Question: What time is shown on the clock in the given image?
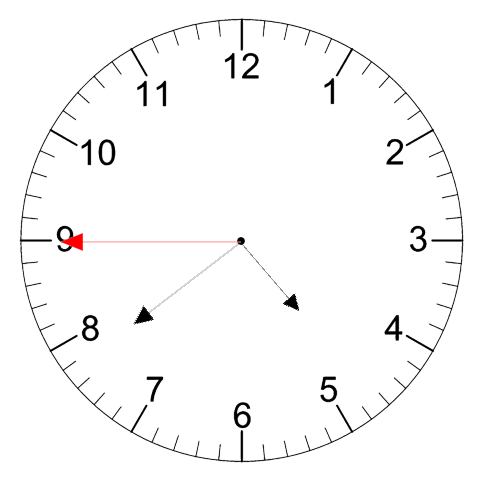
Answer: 04:38:45